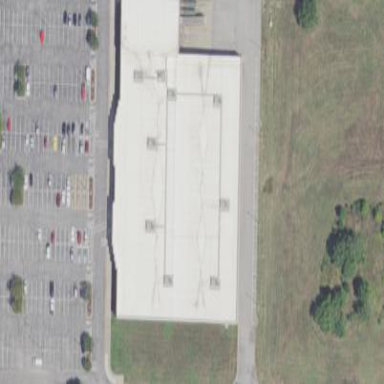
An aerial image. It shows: Retail building that houses department store.